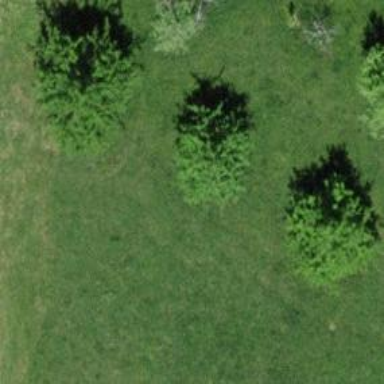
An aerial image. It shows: Broadleaved tree with lush leaves.